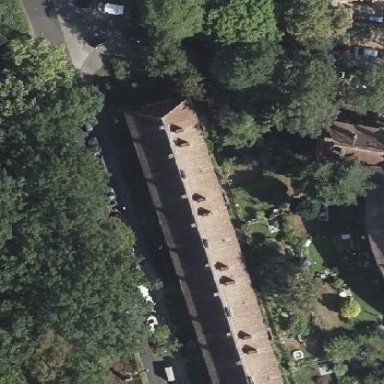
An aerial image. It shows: Hipped roof apartment building.